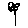
Label: flower